Question: i am using PSChildPaneSpecifier on Setting bundle to show Acknowledgements about my application on setting bundle ,so how can handle my plist file to show many texts ? like iwork apps Acknowledgements
thank you
i mean something like this :

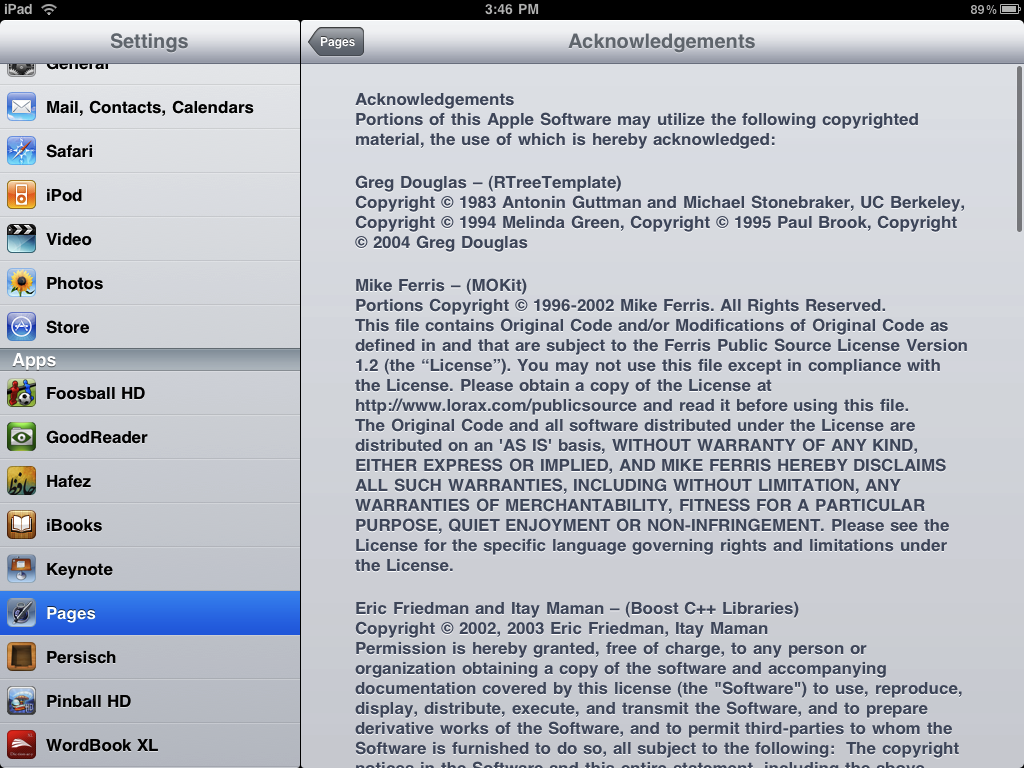
Answer: Just add a lot of <URL> in that acknowledgement file. Each PSGroupSpecifier should contain a paragraph of text.